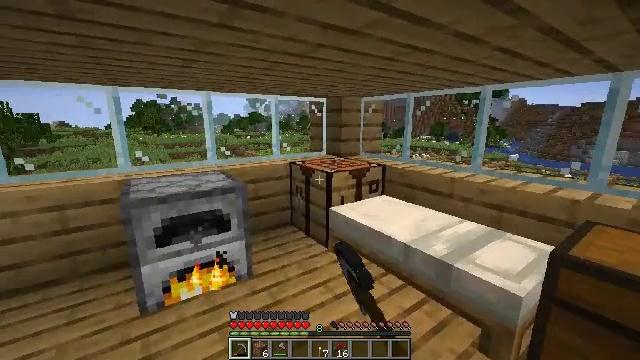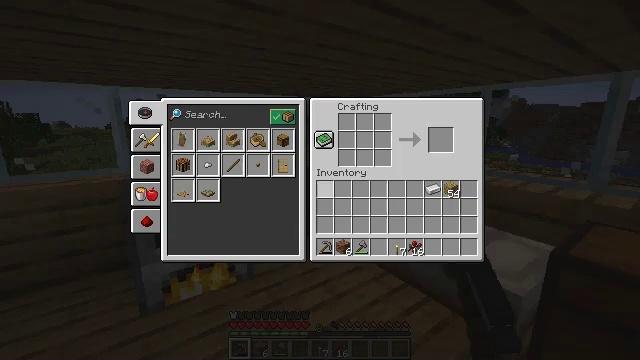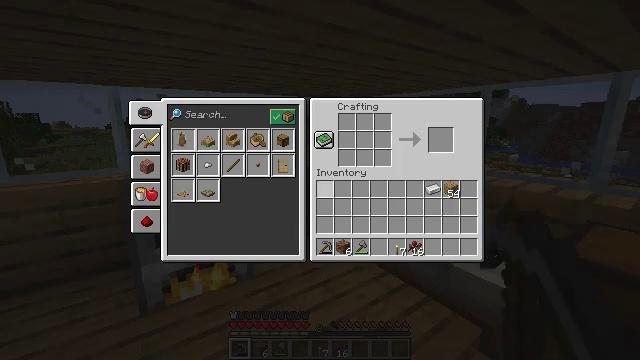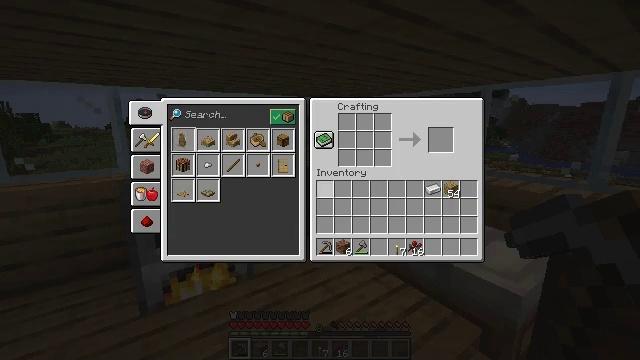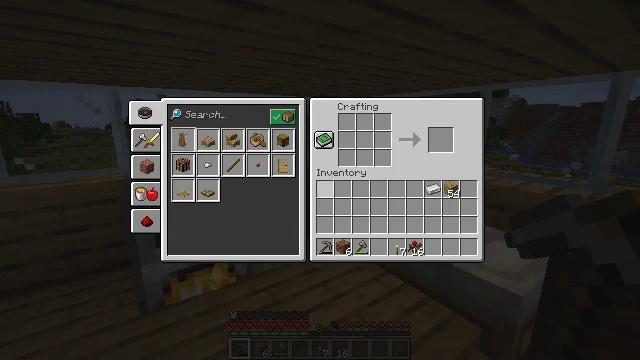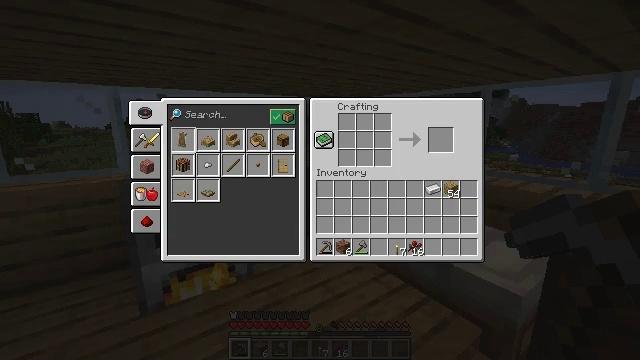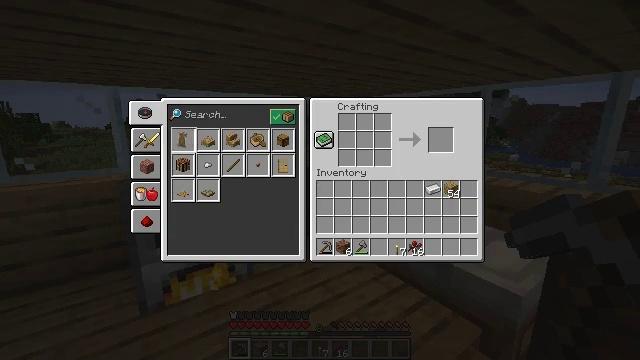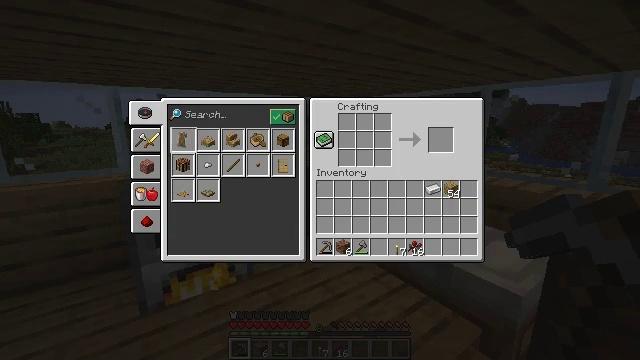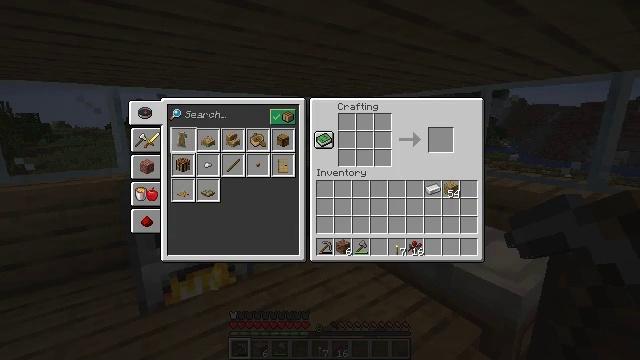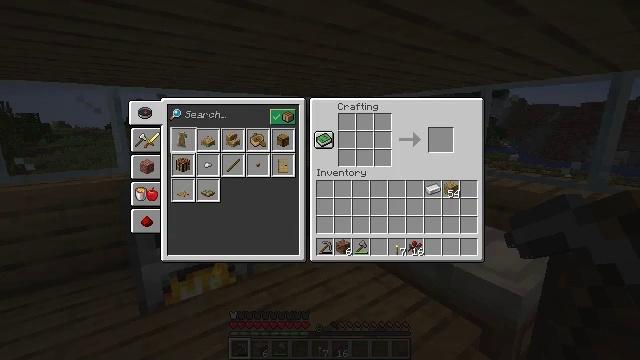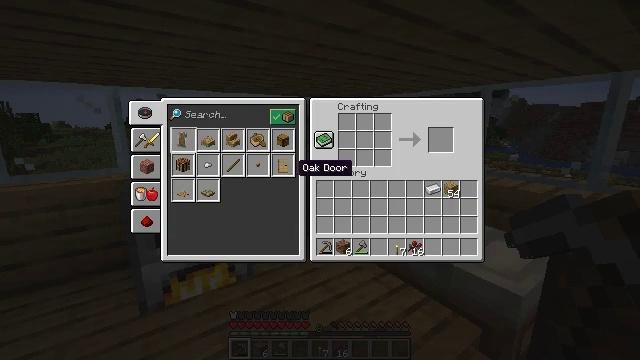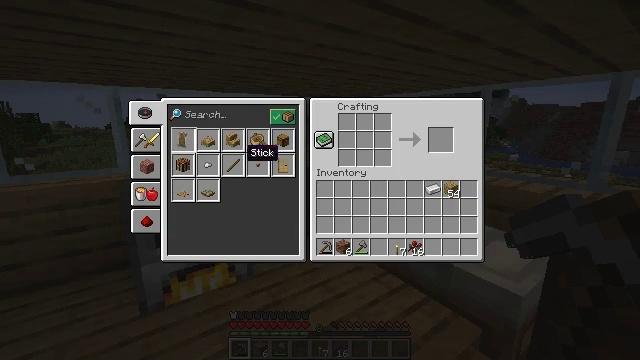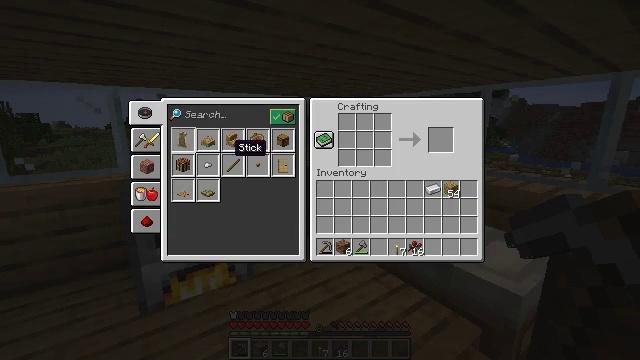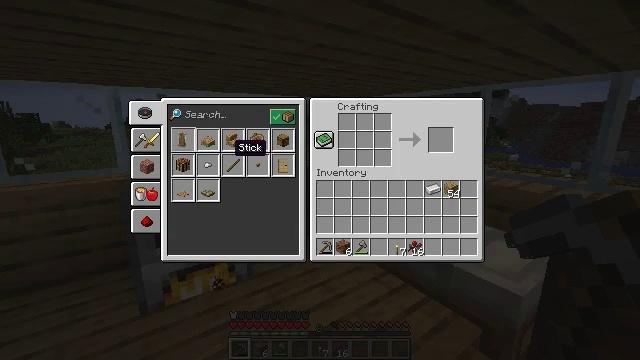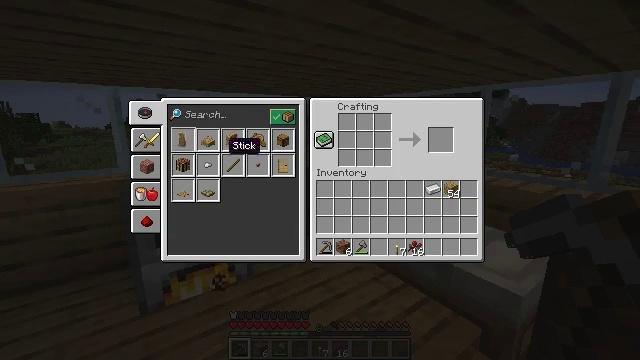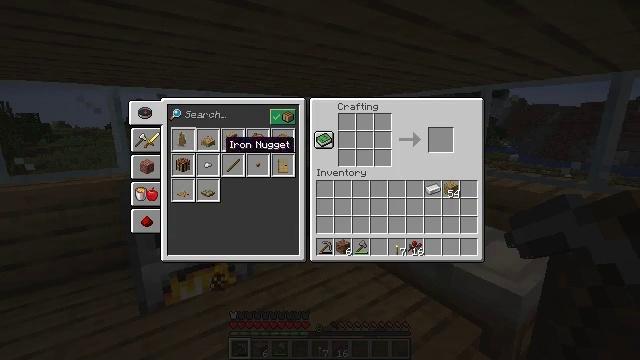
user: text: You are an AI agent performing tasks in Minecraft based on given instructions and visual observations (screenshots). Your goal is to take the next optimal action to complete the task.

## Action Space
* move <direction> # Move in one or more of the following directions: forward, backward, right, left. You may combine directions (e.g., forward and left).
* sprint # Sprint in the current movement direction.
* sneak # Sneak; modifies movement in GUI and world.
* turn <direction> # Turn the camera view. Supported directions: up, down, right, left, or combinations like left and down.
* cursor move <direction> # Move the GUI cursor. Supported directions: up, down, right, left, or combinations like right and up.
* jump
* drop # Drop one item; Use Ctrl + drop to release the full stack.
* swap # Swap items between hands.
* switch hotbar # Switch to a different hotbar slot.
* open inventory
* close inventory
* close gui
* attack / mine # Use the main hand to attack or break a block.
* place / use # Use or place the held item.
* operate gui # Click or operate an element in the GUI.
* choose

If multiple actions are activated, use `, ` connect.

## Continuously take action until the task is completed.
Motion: motion action
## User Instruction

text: Use the crafting table to make a shield.
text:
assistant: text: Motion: no_op
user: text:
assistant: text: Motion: no_op
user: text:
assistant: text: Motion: no_op
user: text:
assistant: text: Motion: no_op
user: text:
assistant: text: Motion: no_op
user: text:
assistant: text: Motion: no_op
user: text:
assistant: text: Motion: no_op
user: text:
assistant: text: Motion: no_op
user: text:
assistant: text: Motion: cursor move right
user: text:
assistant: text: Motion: cursor move left
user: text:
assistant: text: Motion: cursor move left and up
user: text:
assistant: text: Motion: cursor move left
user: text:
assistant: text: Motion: no_op
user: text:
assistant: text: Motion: no_op
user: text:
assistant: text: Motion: no_op
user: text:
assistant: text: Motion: cursor move left and up
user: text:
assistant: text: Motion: cursor move left
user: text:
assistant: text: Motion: no_op
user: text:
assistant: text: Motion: no_op
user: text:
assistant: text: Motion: no_op
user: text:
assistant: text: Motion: operate gui
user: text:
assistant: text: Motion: operate gui
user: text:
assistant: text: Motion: operate gui
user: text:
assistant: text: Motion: no_op
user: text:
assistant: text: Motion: no_op
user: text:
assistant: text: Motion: cursor move right
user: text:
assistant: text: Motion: cursor move right
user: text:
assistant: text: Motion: cursor move right and down
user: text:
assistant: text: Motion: cursor move right
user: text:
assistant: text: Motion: no_op